Question: I'm trying to read the file DictionaryWords in the image below

How do I read in this file?
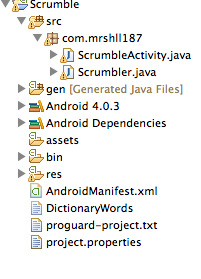
Answer: You can move the 'DictionaryWords' file to your 'assets' folder, which will then cause it to be included in your '.apk'. Then you can open it with something like:
'''
context.getAssets().open("DictionaryWords")
'''